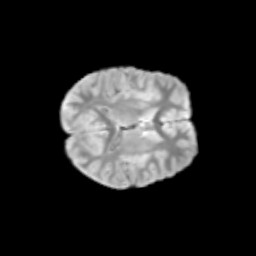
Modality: T2w
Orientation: axial
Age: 11
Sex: female
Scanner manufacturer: siemens
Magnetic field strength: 3 T
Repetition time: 3.8 s
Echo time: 0.07 s